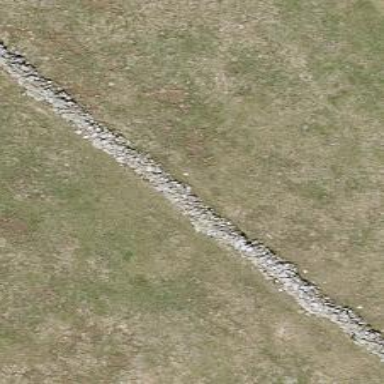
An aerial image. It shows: Wall made of dry stone.